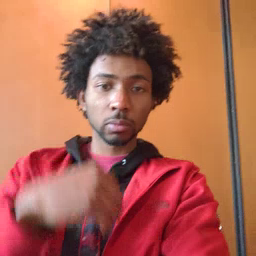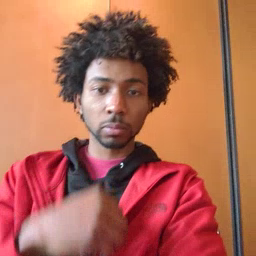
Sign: drink